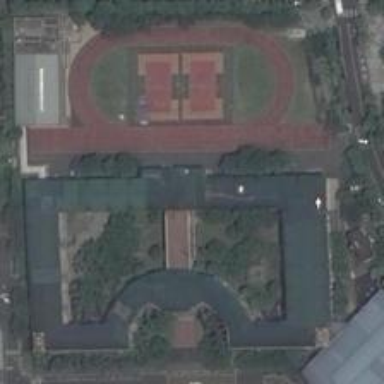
A unique style of building and a court together constitute the region which is integrated with trees .